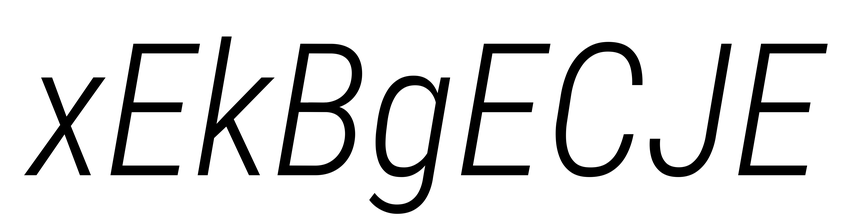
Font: Roboto-Italic_Condensed_Light_Italic